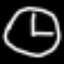
Label: clock